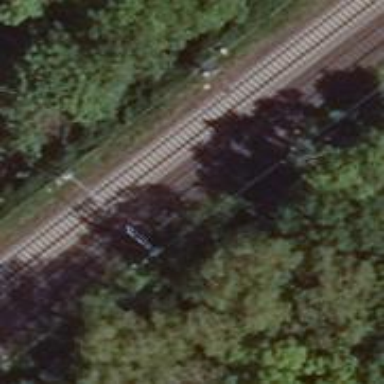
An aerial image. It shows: Railway signal.